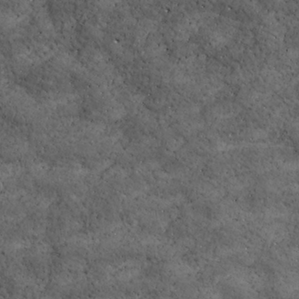
Label: non_frost